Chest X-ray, PA view. Patient: 77 years old, sex F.
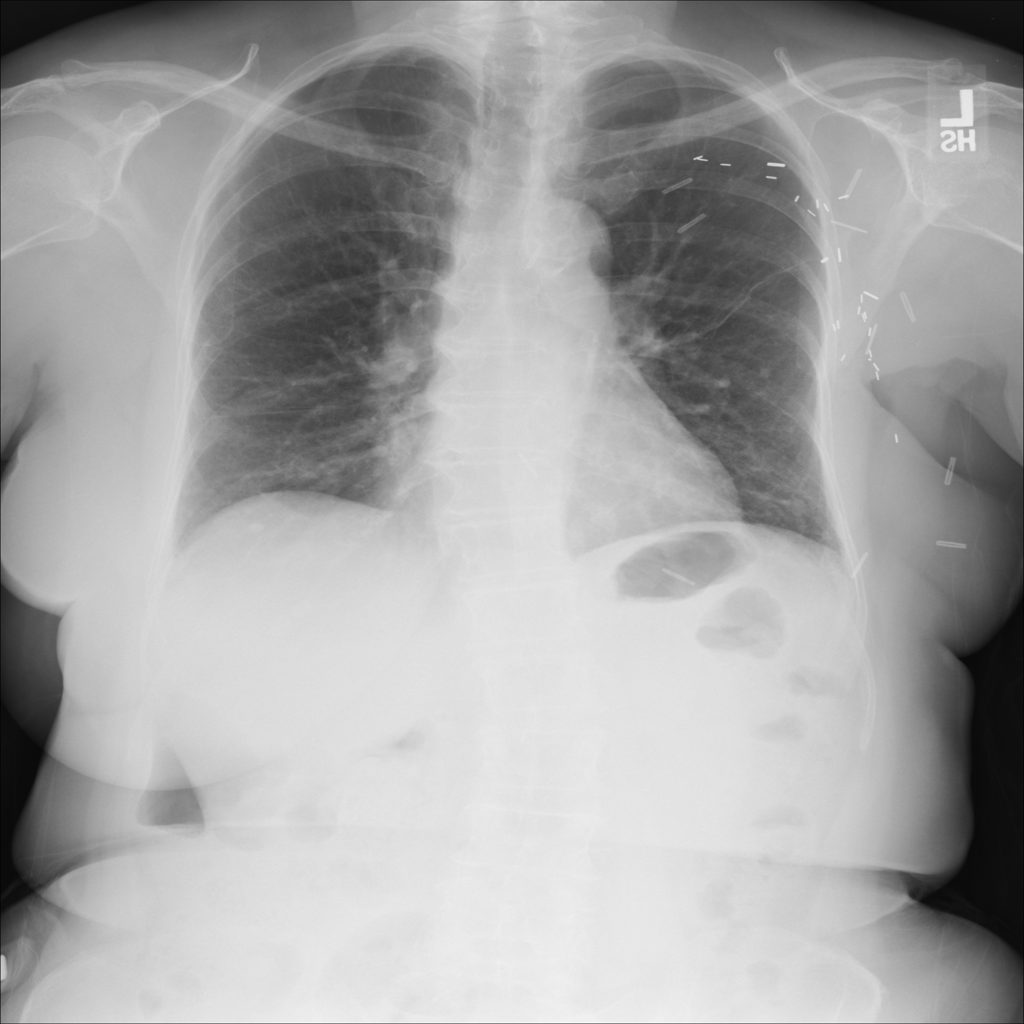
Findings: No Finding